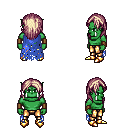
a pixel art fantasy rpg character, male body template, orc, green skin, blue tattered cape, gold greaves, white blonde long hairstyle, leather bracers, gold boots, four views (front, back, left, right), 2x2 character sprite sheet, small pixel art, hard edges, no anti-aliasing